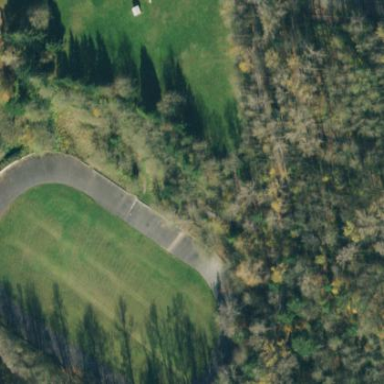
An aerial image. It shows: Historic ruins of race track.